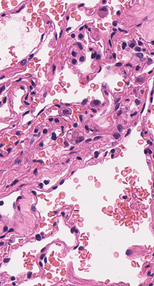
Tumor epithelial tissue: no
Tumor-associated stroma tissue: no
Normal tissue: yes